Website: walmart
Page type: account-selection
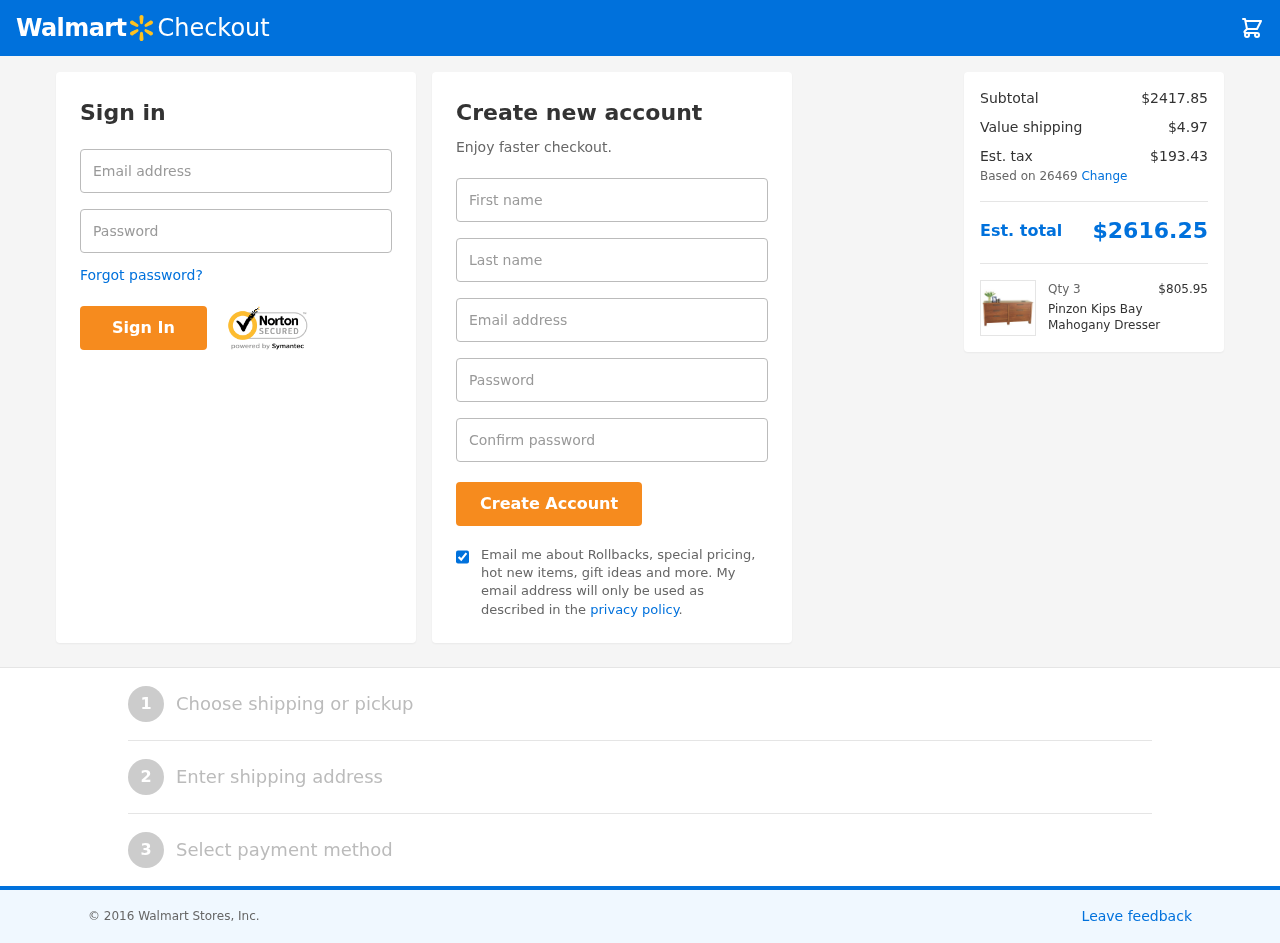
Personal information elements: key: PII_EMAIL
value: debra_shepard@hotmail.com
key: PII_FIRSTNAME
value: Debra
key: PII_LASTNAME
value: Shepard
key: PII_LOGIN_USERNAME
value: debra.shepard
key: PII_POSTCODE
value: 26469
Product elements: key: PRODUCT1_NAME
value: Pinzon Kips Bay Mahogany Dresser
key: PRODUCT1_PRICE
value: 805.95
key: PRODUCT1_QUANTITY
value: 3
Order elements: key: ORDER_SUBTOTAL
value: $2417.85
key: ORDER_SHIPPING_COST
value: $4.97
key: ORDER_TAX
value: $193.43
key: ORDER_TOTAL
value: $2616.25